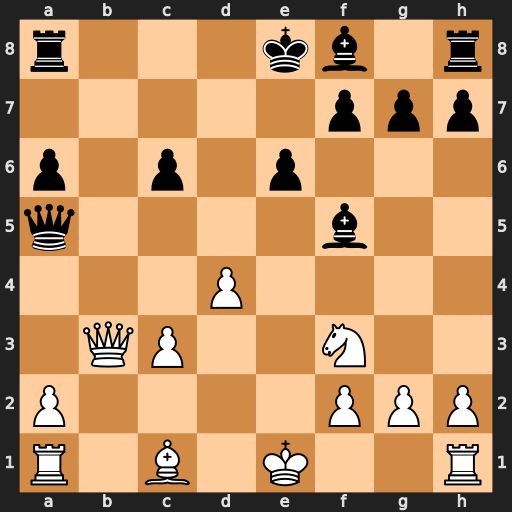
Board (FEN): r3kb1r/5ppp/p1p1p3/q4b2/3P4/1QP2N2/P4PPP/R1B1K2R
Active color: w
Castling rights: KQkq
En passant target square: -
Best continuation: Qb7 Qxc3+ Bd2 Qxa1+ Ke2